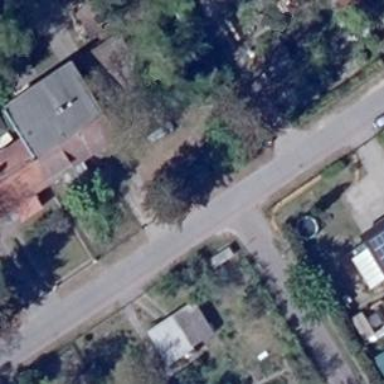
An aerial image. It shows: Residential road with no sidewalk.